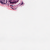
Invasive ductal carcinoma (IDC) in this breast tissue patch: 0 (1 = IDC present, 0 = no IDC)